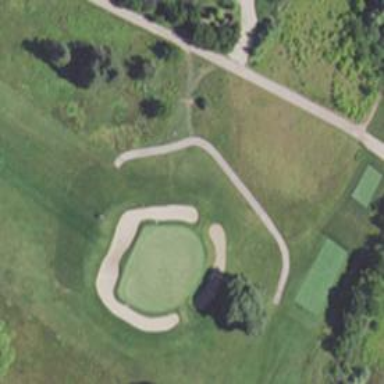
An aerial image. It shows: Pathway for golfing.